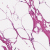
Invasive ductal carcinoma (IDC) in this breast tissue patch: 0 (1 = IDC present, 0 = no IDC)